What has changed from the first image to the second?
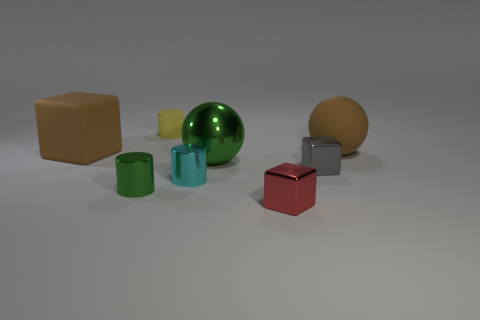
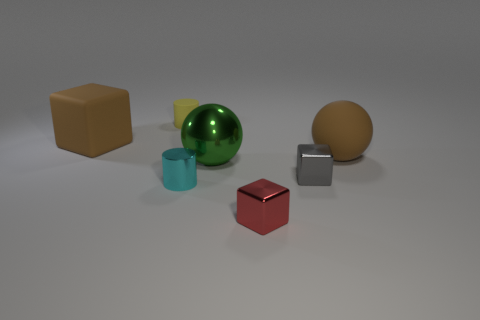
the tiny green cylinder is missing
the tiny green metal cylinder in front of the large green shiny sphere has disappeared
the small green object is no longer there
the green metallic cylinder is missing
the small green metallic cylinder left of the tiny rubber thing has disappeared
the small green metal cylinder on the left side of the tiny cyan cylinder is missing